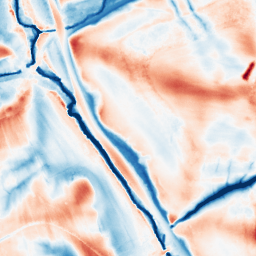
Category: edge_preserving
Decomposition family: guided
Decomposition parameters: radius: 16
eps: 0.001
Upsampling method: cubic_mitchell
Upsampling parameters: scale: 4
Upsampling scale: 4